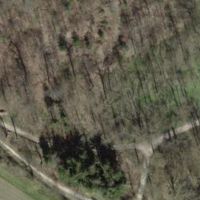
EUNIS habitat code: 41
Species observed at this site:
Humulus lupulus